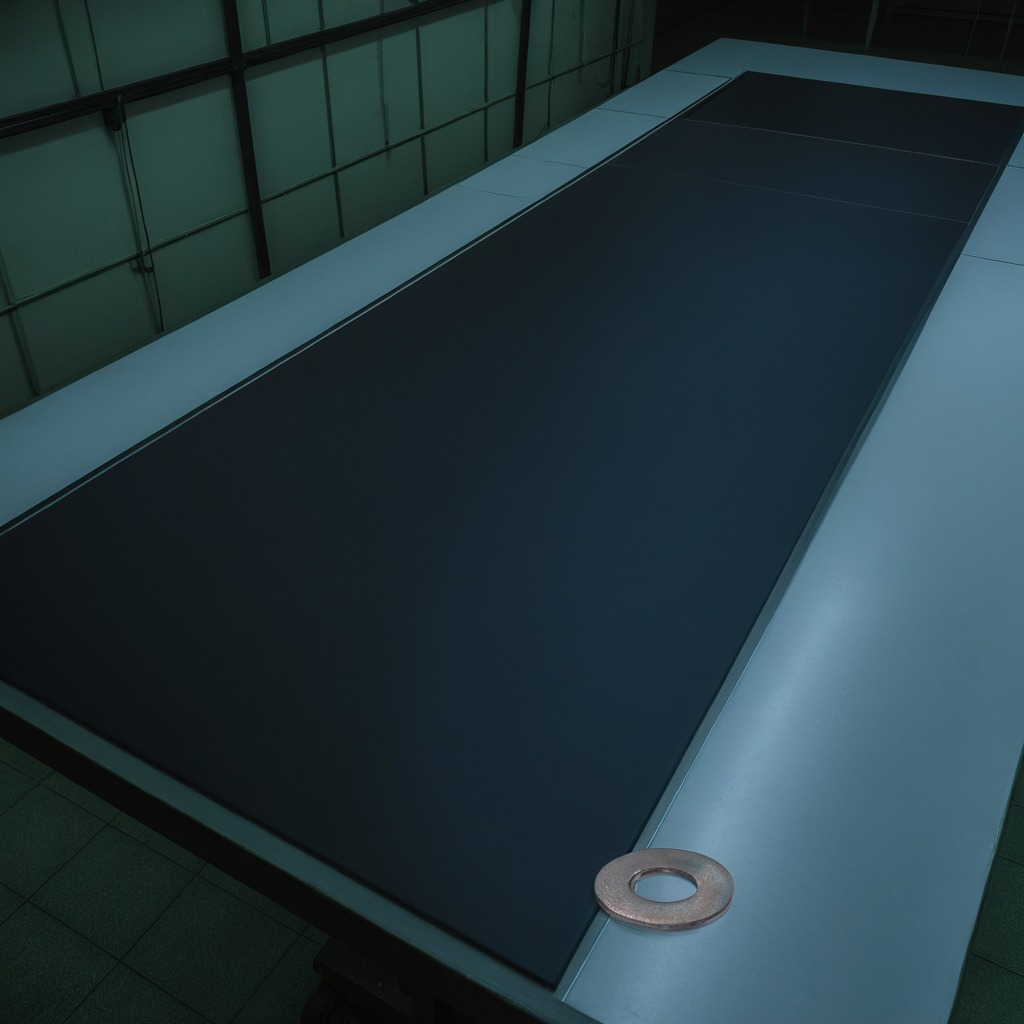
A flat metal washer is lying on the clean empty table in a railway signal maintenance room lit by harsh overhead fluorescents.